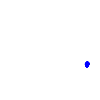
Particle: electron